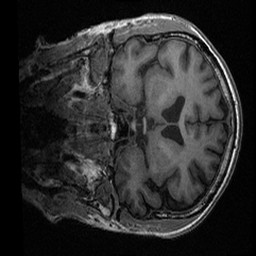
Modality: T1w
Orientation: coronal
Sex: male
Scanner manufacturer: ge
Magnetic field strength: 3 T
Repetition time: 0.0064 s
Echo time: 0.00281 s